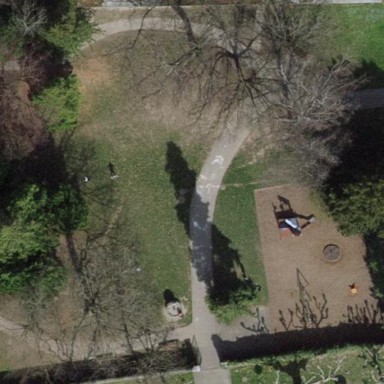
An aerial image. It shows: Lovely park for leisure and relaxation.